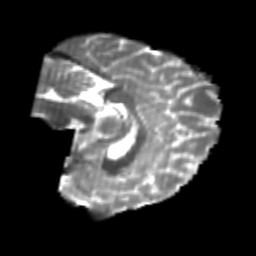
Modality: T2w
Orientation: sagittal
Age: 26
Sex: female
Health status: healthy
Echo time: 0.074 s